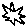
Label: star